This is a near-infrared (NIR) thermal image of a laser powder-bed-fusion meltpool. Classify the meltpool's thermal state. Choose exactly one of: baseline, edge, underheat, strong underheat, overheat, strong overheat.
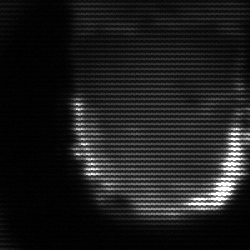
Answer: baseline